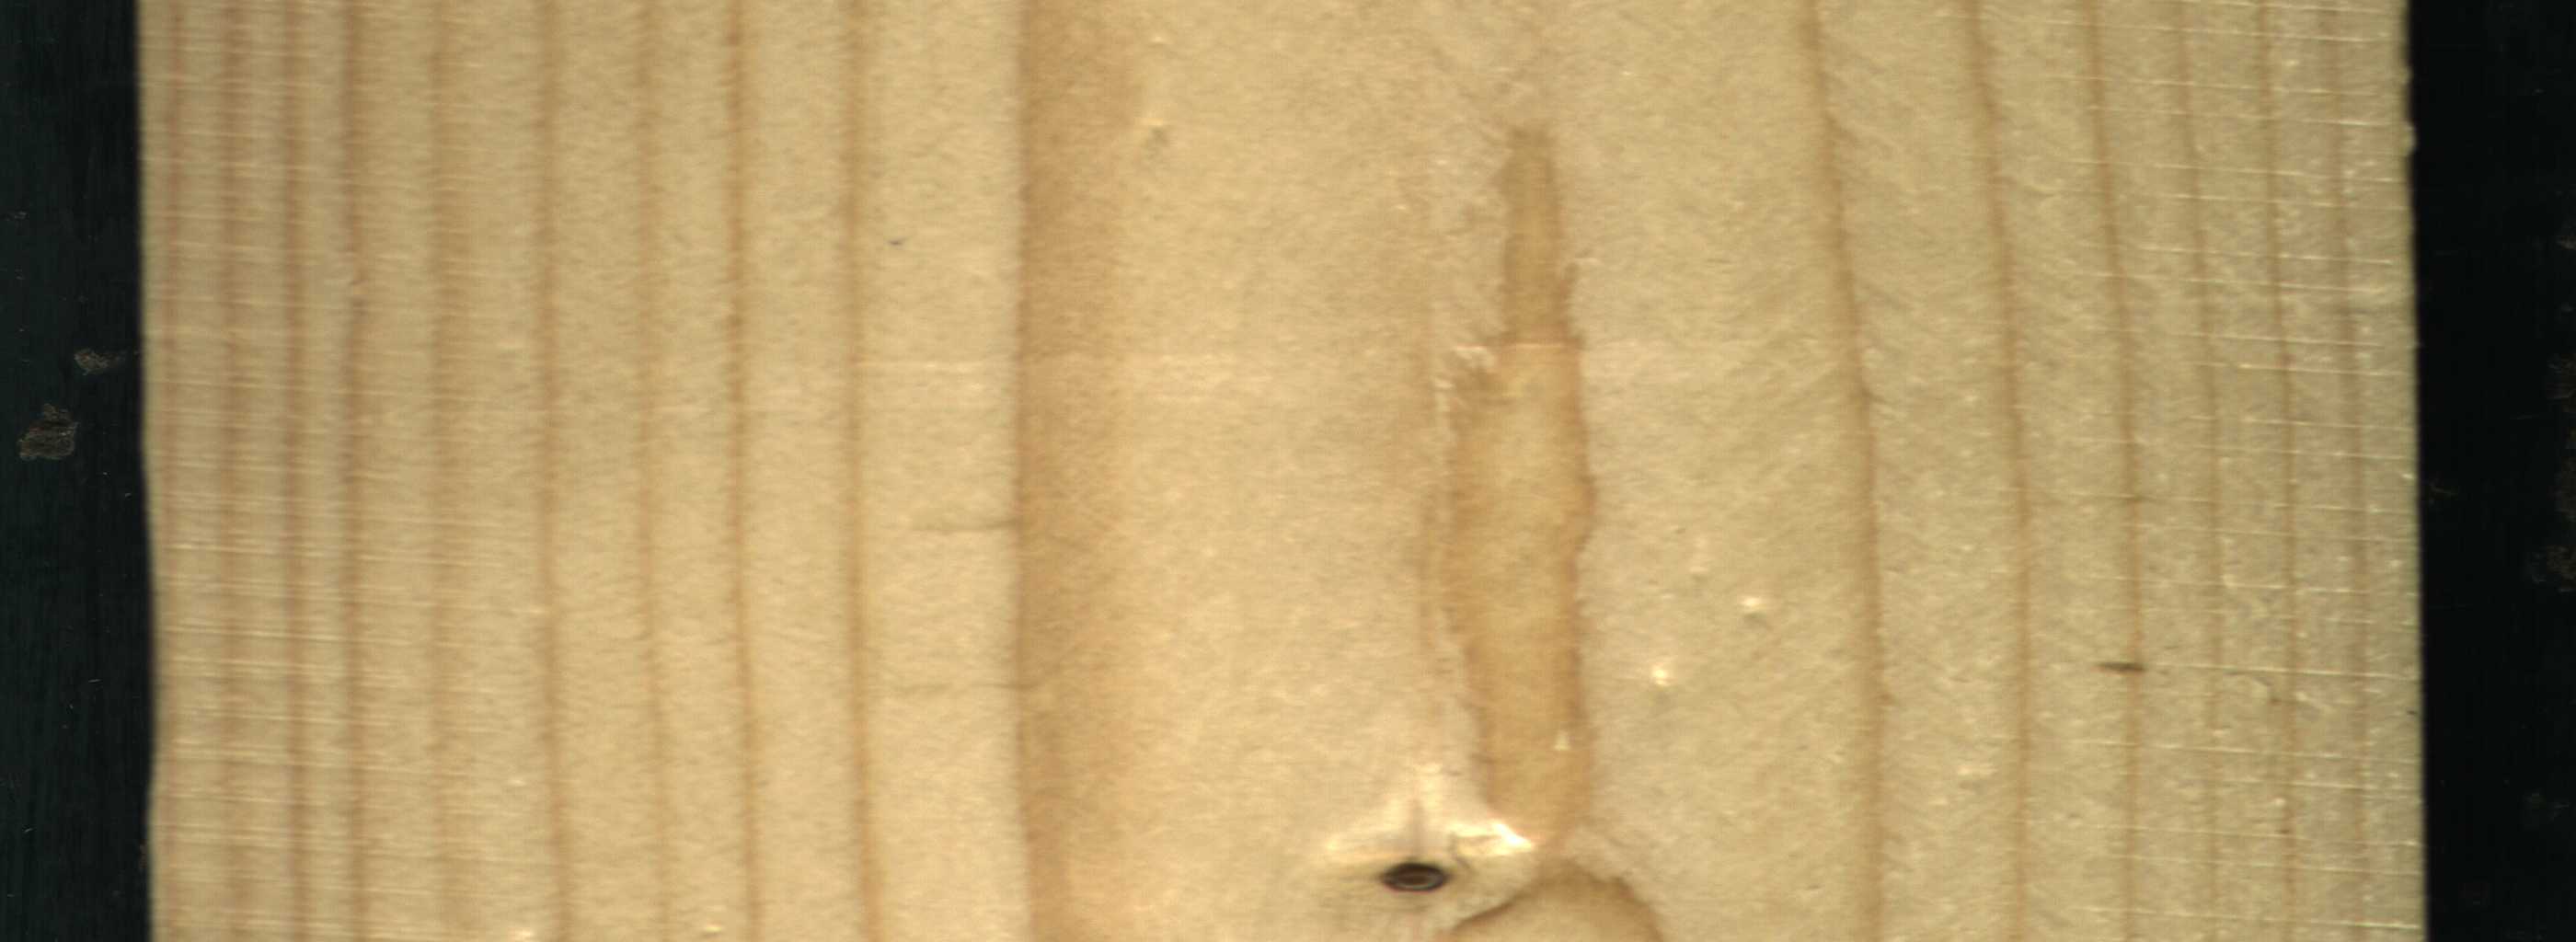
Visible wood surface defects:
Dead_Knot